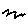
Label: zigzag